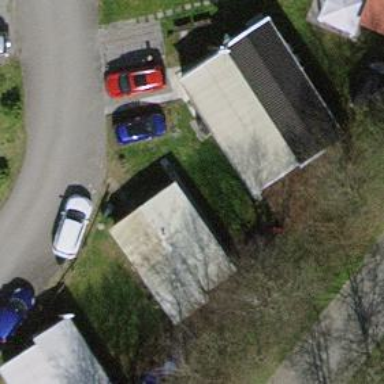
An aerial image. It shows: Bungalow.